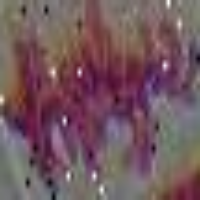
Label: metaphase